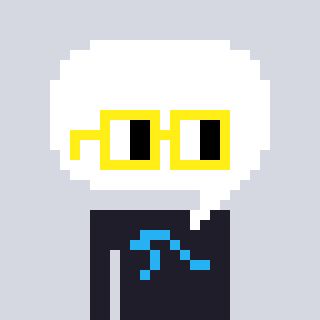
a pixel art character with square yellow glasses, a speech bubble-shaped head and a grayscale-colored body on a cool background